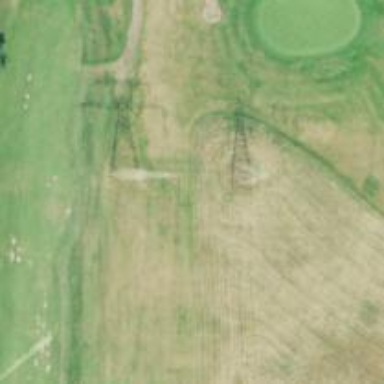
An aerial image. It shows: Lattice structure tower used for power distribution.